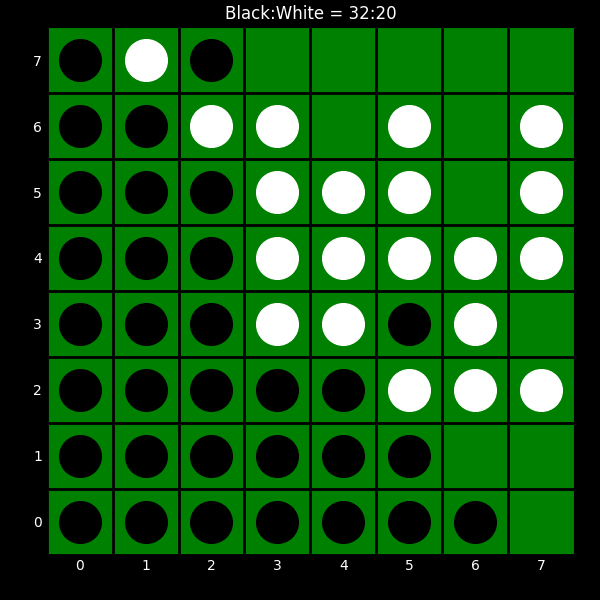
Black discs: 32
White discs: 20